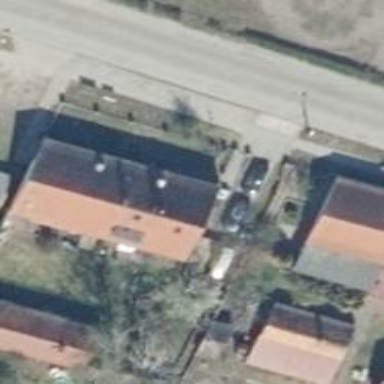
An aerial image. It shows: Residential building with gabled roof.